Field crop: maize
Growth stage: 2
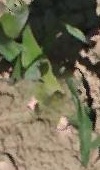
Species: maize